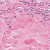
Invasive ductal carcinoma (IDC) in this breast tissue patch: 0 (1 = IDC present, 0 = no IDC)